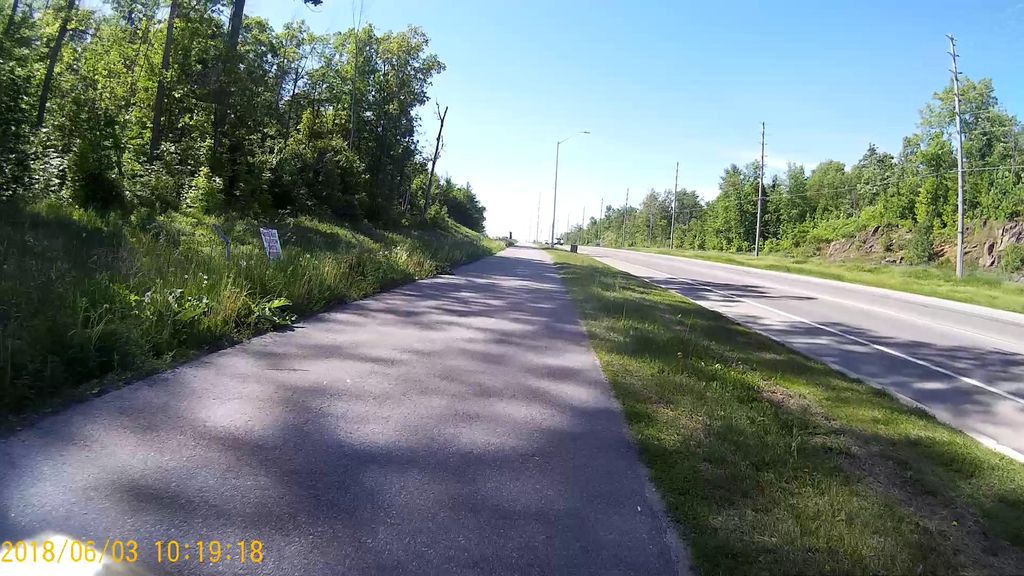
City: ottawa-gatineau